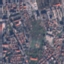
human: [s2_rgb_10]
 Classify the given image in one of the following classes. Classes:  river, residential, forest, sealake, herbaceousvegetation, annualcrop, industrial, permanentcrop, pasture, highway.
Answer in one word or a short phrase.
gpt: Residential